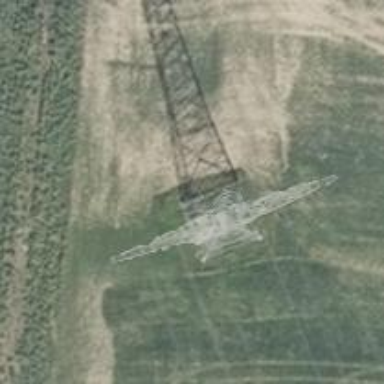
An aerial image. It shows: Power line in the image.